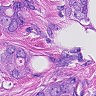
Metastatic tissue present: yes